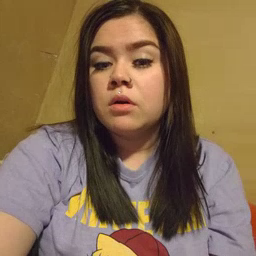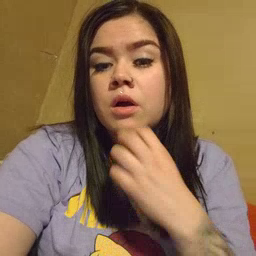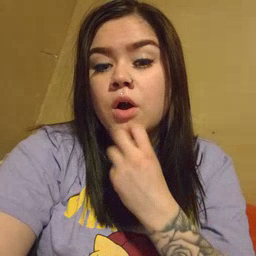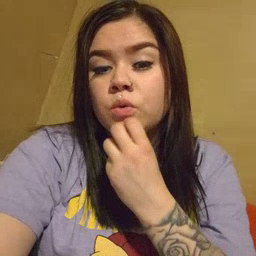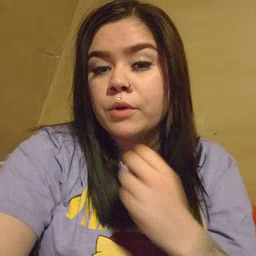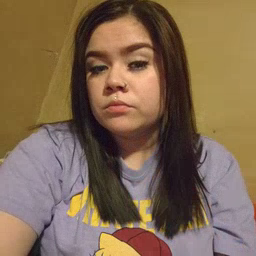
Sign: underwear